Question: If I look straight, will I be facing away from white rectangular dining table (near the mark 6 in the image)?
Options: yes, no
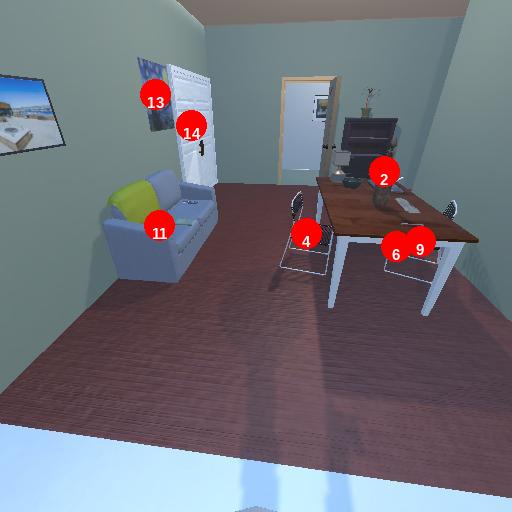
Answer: yes